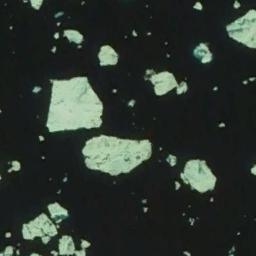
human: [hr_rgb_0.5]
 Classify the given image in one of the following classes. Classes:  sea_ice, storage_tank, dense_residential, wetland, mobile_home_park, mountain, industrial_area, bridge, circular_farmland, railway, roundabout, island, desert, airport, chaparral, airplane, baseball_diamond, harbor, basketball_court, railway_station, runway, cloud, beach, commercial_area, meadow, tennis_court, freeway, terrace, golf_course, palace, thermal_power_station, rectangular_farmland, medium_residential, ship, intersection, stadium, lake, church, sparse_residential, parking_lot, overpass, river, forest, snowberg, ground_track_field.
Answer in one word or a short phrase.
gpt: sea_ice